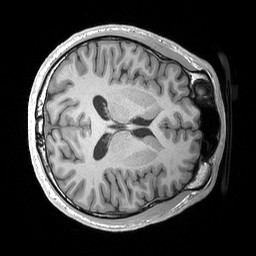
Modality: T1w
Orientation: axial
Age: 23